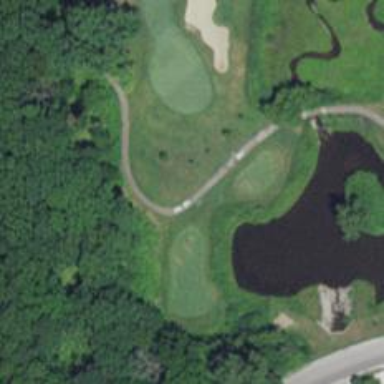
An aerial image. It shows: Asphalt service road that appears to be golf cart path.